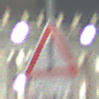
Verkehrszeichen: Gefahrenstelle
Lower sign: LaengeEinerStrecke6
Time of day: Night
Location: Outdoor (Urban)
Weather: PartlyCloudy
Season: NotSpecified
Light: Artificial